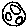
Label: moon